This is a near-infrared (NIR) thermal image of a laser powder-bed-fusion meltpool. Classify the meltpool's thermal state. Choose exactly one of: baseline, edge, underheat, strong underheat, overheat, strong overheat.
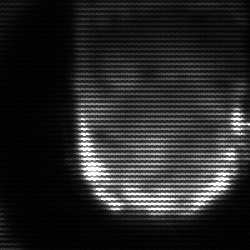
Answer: baseline